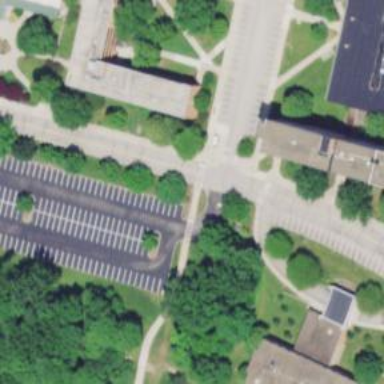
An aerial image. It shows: Asphalt footway crossing.